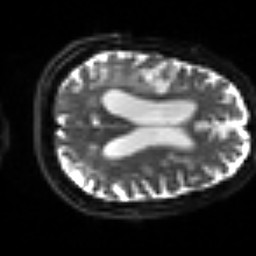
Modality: sbref
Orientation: axial
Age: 69
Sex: male
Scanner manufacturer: siemens
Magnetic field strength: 3 T
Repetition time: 3.2 s
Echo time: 0.081 s